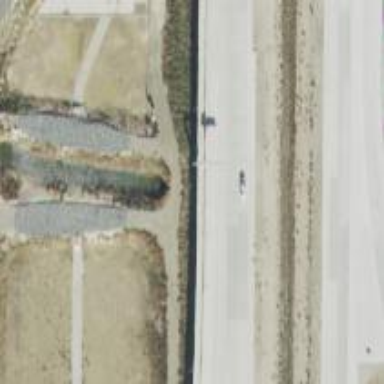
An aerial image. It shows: Motorway junction.